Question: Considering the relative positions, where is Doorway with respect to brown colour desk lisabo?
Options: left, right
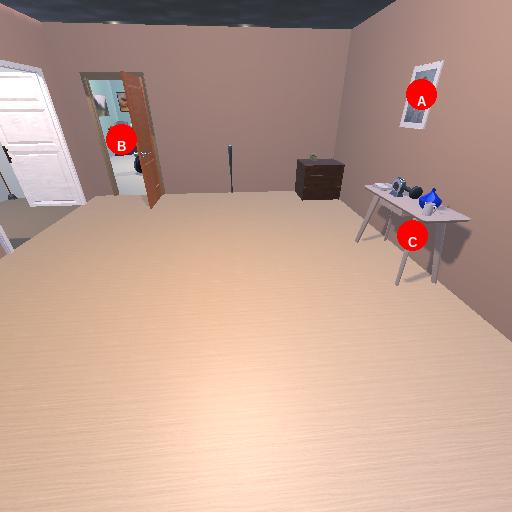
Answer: left